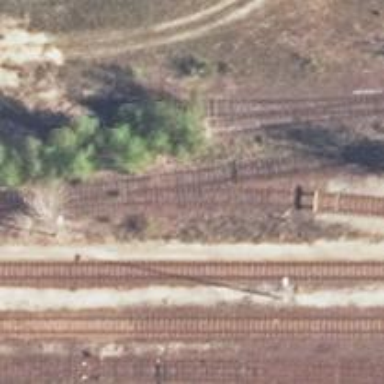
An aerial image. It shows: Disused railway yard.